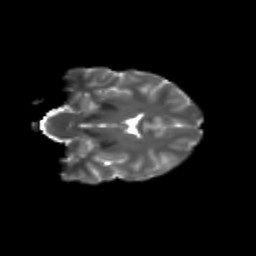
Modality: T2w
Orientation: coronal
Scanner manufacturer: siemens
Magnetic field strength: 3 T
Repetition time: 9.2 s
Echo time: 0.084 s